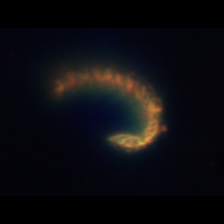
Taxon: Chaetoceros
Group: Diatoms